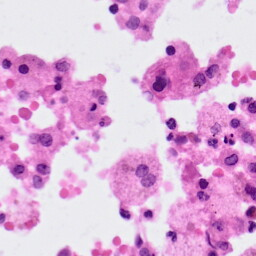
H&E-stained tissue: Lung